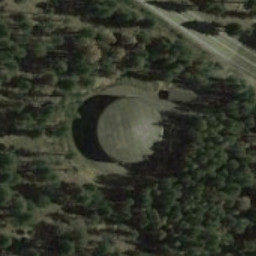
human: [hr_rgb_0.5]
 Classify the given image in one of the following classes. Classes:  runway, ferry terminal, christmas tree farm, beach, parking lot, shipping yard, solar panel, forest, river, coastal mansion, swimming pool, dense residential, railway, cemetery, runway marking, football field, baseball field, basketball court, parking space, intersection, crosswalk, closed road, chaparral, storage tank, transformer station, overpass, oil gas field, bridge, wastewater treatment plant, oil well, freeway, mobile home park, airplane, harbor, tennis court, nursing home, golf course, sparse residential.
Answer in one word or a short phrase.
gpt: storage tank